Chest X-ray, PA view. Patient: 30 years old, sex F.
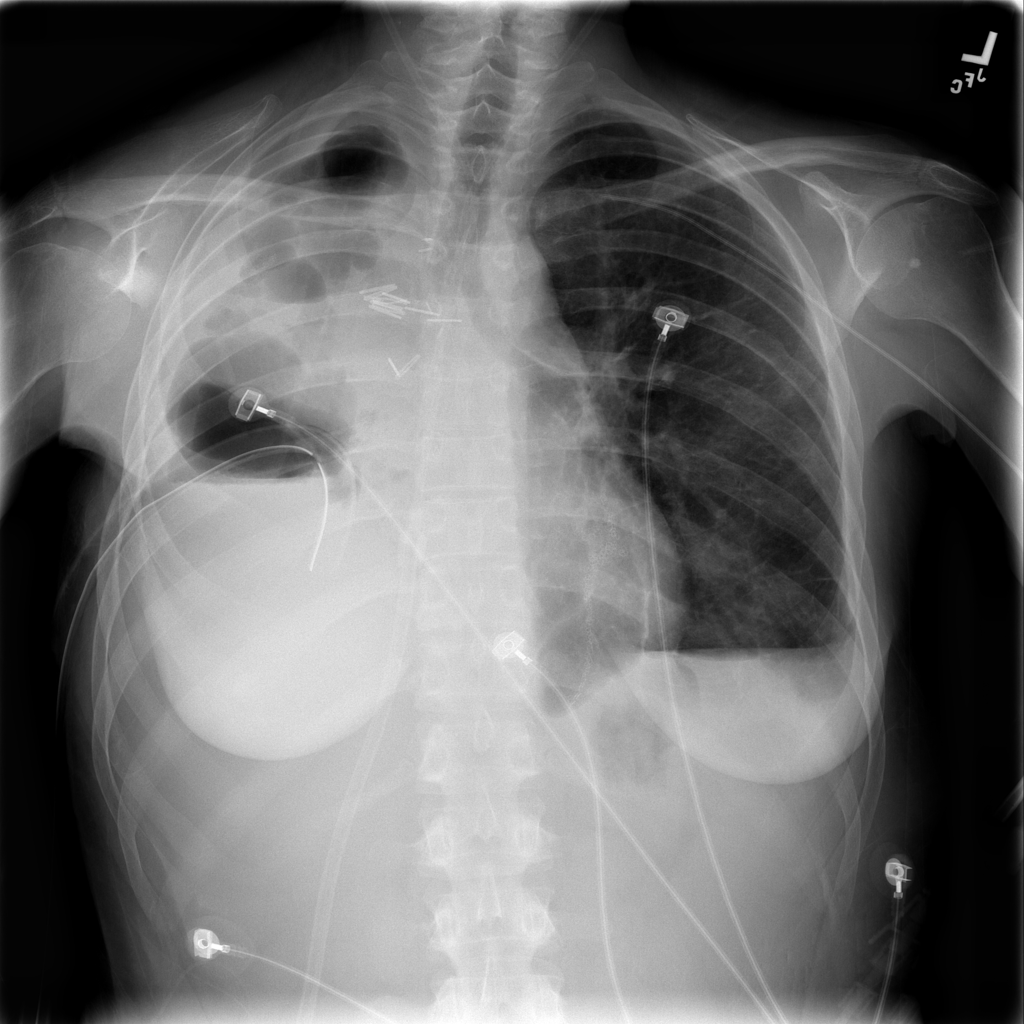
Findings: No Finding